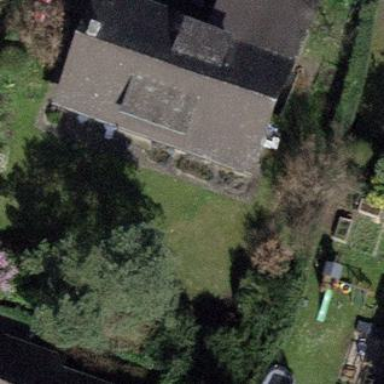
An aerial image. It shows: Building with tiled roof.